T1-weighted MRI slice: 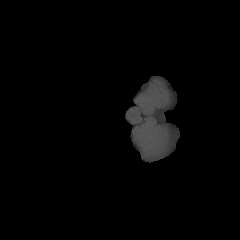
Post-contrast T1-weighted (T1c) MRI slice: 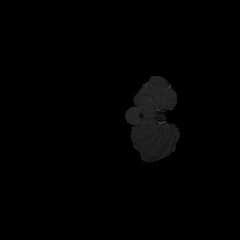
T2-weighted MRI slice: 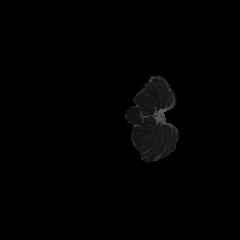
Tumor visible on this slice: no